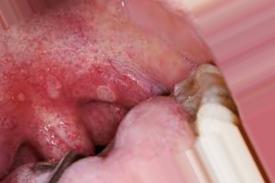
Condition: Mouth Ulcer